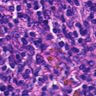
Metastatic tissue present: no